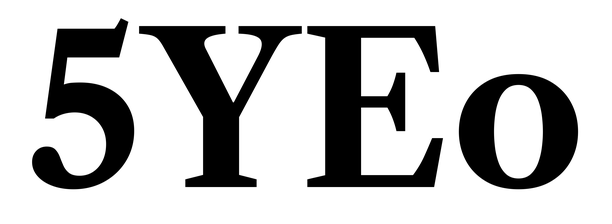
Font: LibreCaslonText_Bold